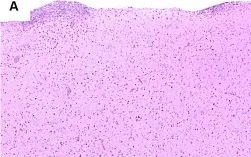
Brain biopsy (A) Low power view of the brain cortical biopsy showing cellular deposits on the meningeal surface.
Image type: pathology (h&e)